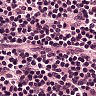
Metastatic tissue present: no